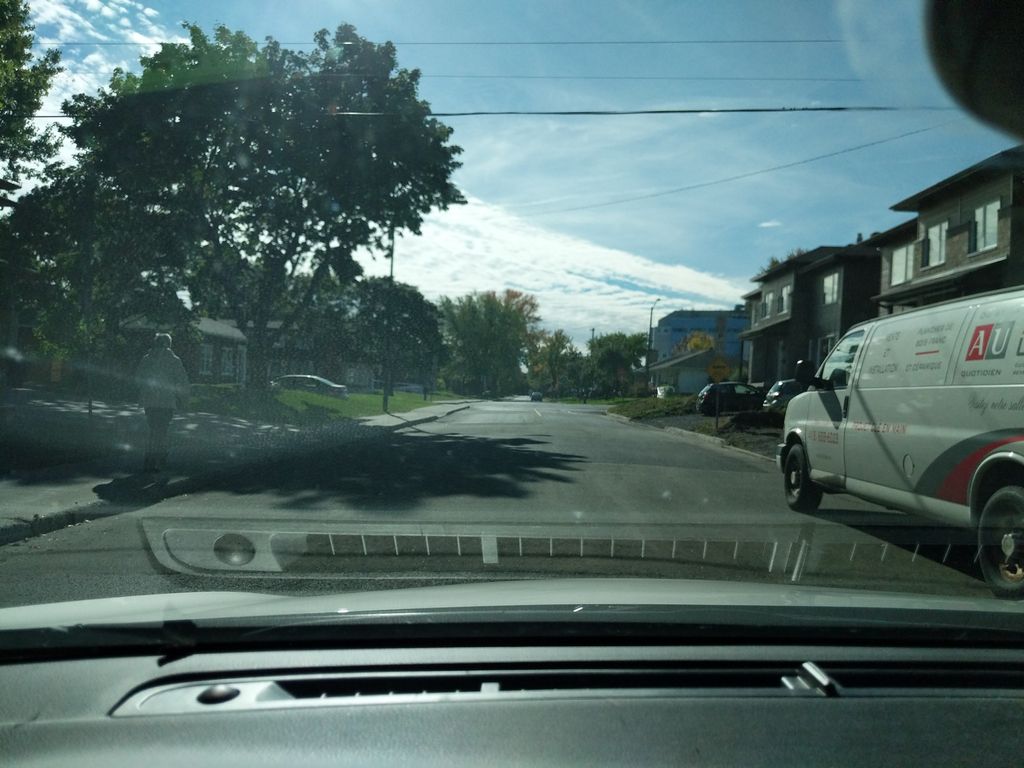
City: quebec_city